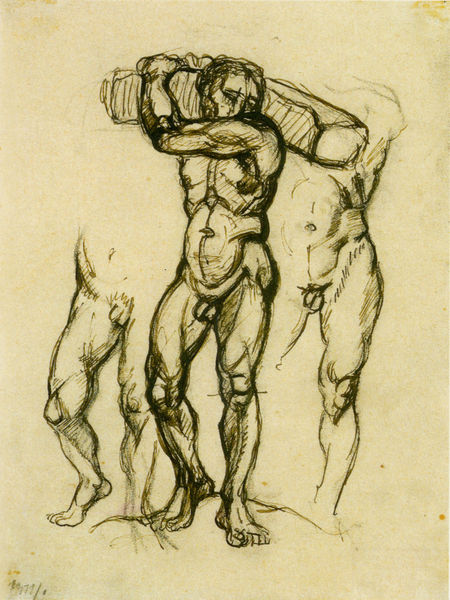
Titel: Holzträger
Künstler: Franz Marc
Standort: Kochel am See
Institution: Franz Marc Museum
Schlagwörter: akt, feder, fuß, hand, kopf, körper, mann, nackt, schatten, gelb, bewegung, braun, brust, grau, haar, holz, männer, nase, schwarz, skizze, weiss, zeichnung, blick, beige, anatomie, arm, arme, augen, falten, gesicht, halten, mensch, stehen, stein, tragen, hände, signatur, stamm, haare, drei, blatt, schulter, beine, schwanz, bein, füße, papier, gelenke, studie, gepäck, last, schwer, grafik, graphik, vergilbt, linien, sepia, kraft, muskeln, balken, nabel, bauch, kontrapost, bauchnabel, ellenbogen, geschlecht, knie, schenkel, waden, zehen, oberarm, striche, umriss, muskulös, penis, tusche, linie, kohle, torso, becken, schwarzweiss, schraffur, singnatur, schraffiert, bleistift, entwurf, männlich, muskel, block, spielbein, standbein, kniescheiben, kräftig, träger, wiederholung, lenden, männerakt, gelenk, glieder, rumpf, federzeichnung, schwaz, michelangelo, entwurd, grafi, genital, hoden, tragend, stämmen, aktstudie, glied, abgewink, abgewinkel, bauchmuskeln, bizeps, enntwurf, freihand, geschlacht, grafk, holklotz, holzklotz, knieschebe, kniescheibe, muskl, schlultern, sketch, schrittstellung, vitruv, körperstudie, penise, 3, arkt, pernis